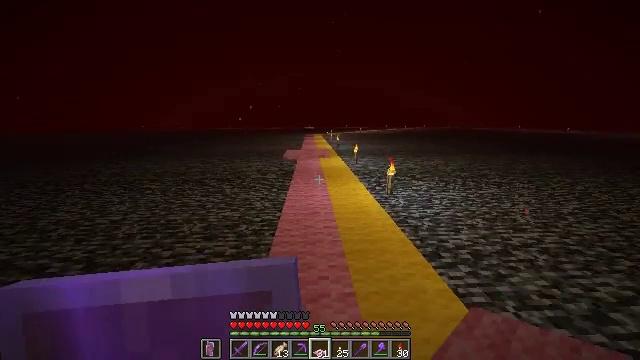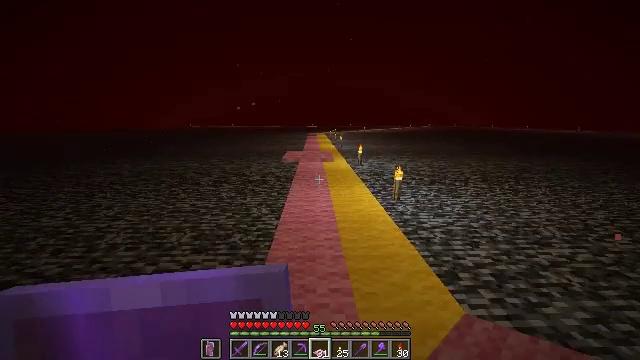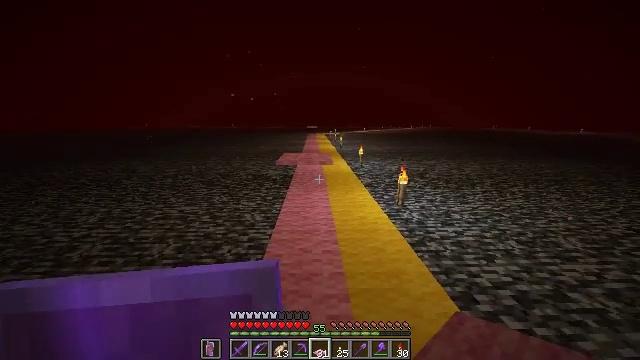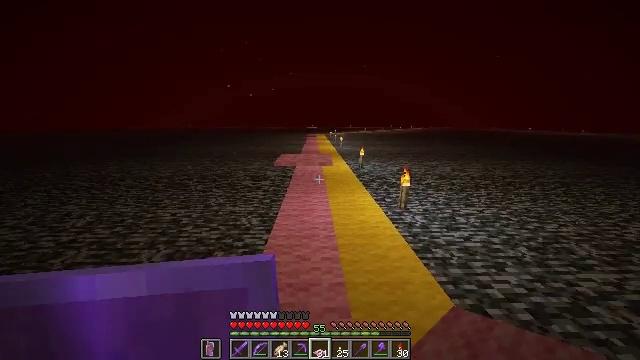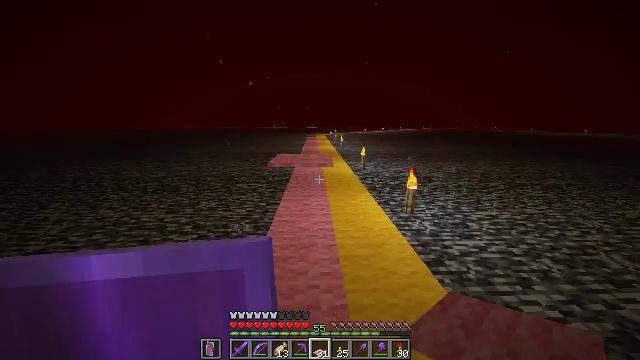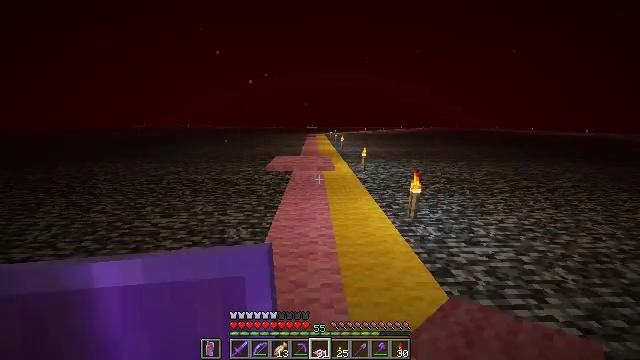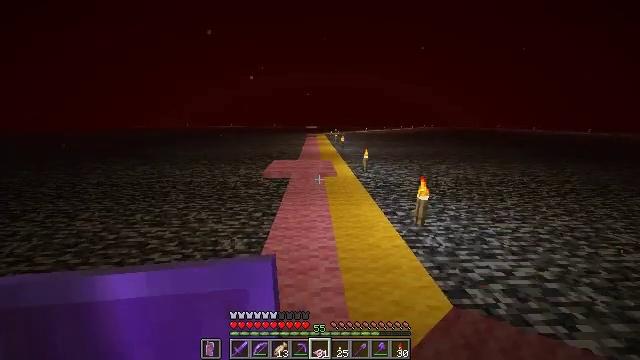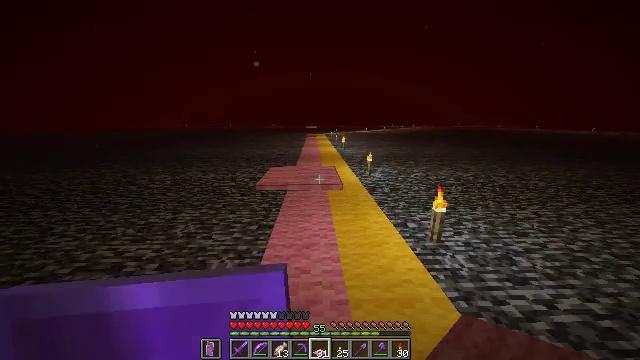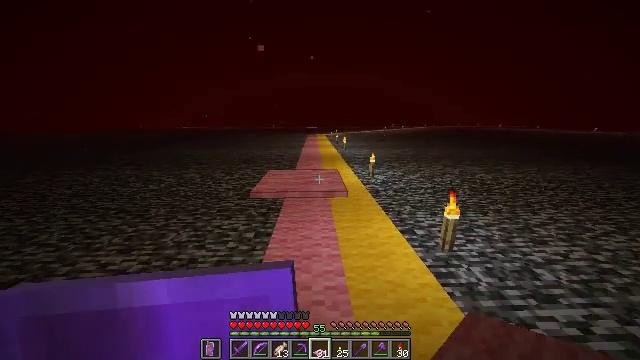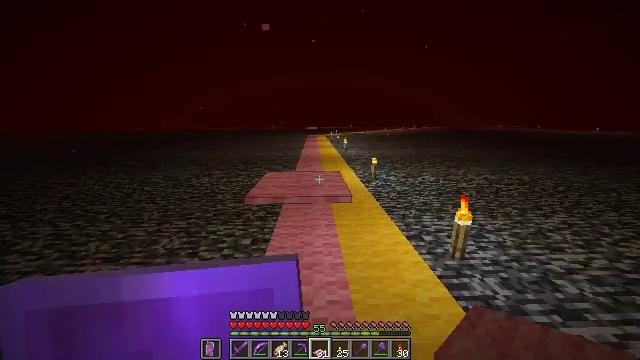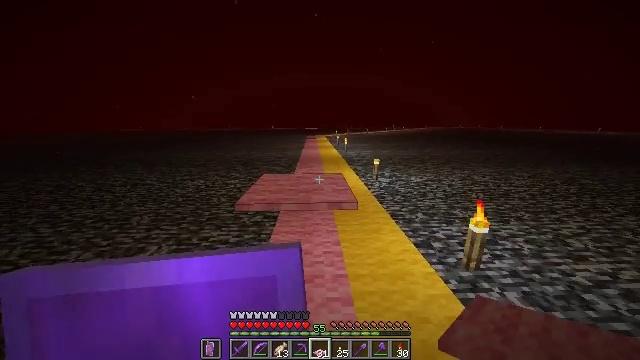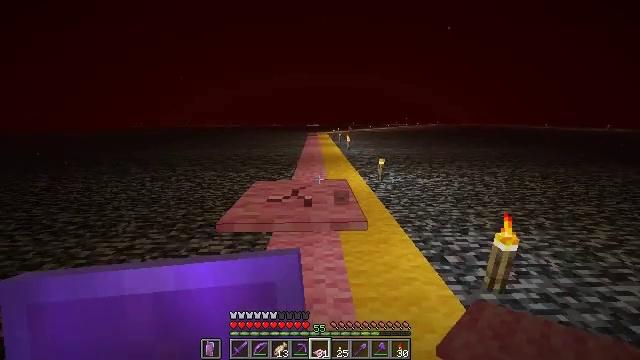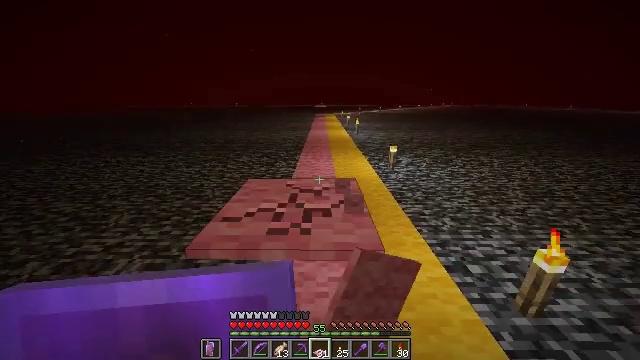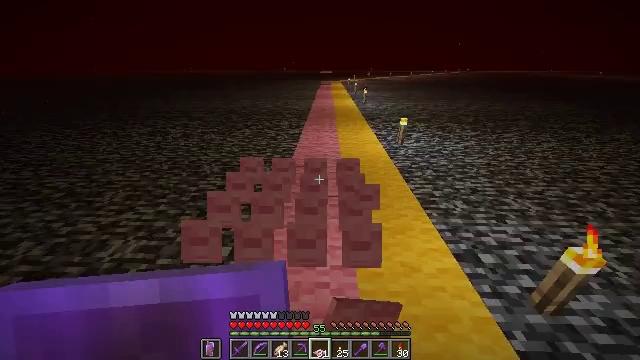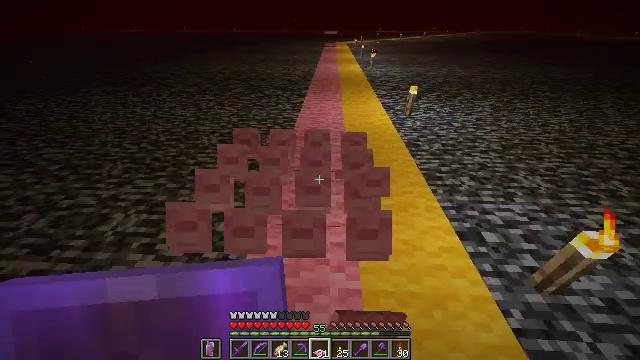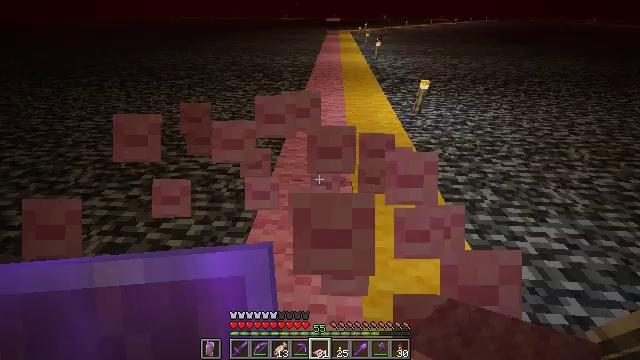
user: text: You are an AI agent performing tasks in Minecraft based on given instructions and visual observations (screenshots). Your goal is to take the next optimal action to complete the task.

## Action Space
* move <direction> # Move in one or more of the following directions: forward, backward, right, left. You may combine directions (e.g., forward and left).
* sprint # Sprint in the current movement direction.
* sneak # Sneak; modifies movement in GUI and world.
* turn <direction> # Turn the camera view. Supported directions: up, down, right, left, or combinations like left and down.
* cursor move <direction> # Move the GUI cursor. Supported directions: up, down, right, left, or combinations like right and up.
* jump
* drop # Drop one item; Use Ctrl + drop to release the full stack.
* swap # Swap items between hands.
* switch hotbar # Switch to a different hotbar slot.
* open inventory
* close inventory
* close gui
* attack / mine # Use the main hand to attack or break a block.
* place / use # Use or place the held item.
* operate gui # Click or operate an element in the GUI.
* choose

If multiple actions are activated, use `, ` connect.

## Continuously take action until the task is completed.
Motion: motion action
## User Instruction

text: mine block pink carpet
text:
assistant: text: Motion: move forward, sprint
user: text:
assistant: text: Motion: move forward, sprint
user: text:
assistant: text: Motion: move forward, sprint
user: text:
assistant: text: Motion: move forward, sprint
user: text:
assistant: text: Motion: move forward, sprint
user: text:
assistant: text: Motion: move forward, sprint
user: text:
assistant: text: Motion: move forward, sprint
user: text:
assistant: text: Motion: move forward, sprint
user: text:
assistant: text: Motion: move forward, sprint
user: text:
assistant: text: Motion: move forward, sprint
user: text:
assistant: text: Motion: move forward, sprint, attack / mine
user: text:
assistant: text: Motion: move forward, sprint, turn left and down, attack / mine
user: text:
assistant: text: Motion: move forward, sprint, turn left and down, attack / mine
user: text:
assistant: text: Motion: move forward, sprint, turn down, attack / mine
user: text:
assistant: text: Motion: move forward, sprint, turn down, attack / mine
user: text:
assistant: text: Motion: move forward, sprint, turn down, attack / mine
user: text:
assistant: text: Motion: move forward, sprint, turn left and down, attack / mine
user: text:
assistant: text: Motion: move forward, sprint, turn left and down, attack / mine
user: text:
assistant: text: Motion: move forward, sprint, attack / mine
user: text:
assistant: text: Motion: move forward, sprint, attack / mine
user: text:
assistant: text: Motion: move forward, sprint, turn up
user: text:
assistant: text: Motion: move forward, sprint, turn up
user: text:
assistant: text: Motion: move forward, sprint, turn up
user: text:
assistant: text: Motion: move forward, sprint, turn right and up
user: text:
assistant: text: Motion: move forward, sprint, turn up
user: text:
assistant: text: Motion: move forward, sprint, turn up
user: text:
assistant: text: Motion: move forward, sprint
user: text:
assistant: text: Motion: move forward, sprint
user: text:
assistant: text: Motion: move forward, sprint
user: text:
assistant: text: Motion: move forward, sprint